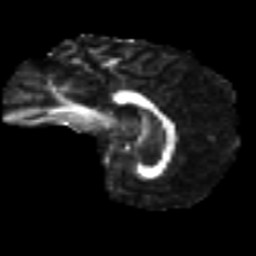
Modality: FA
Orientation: sagittal
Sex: female
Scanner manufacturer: ge
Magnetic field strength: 3 T
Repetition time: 7 s
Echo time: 0.08 s